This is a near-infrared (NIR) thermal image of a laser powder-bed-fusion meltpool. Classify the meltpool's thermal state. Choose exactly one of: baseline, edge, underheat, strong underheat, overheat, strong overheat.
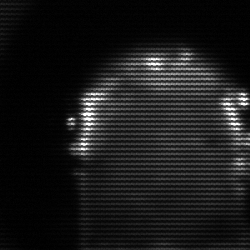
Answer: baseline